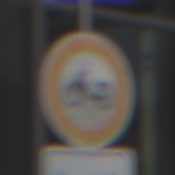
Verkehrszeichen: VerbotMofas
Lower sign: ZeitangabenMitBeschraenkungAufWochentage8
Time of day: MorningAfternoon
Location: Outdoor (Urban)
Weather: PartlyCloudy
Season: NotSpecified
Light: Natural